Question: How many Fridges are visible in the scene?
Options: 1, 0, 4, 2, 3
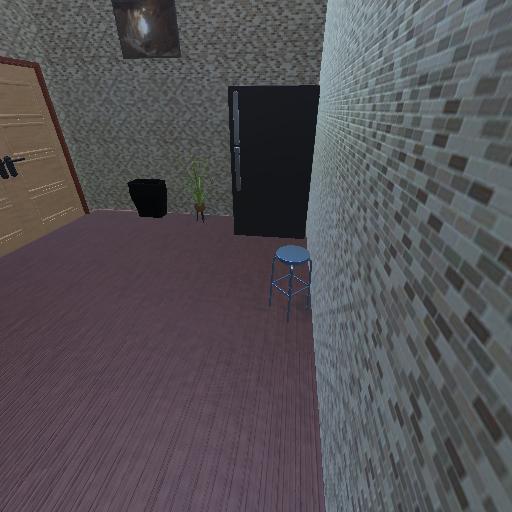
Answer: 1